Question: I mistakenly clicked the :

Where/How do I undo this?
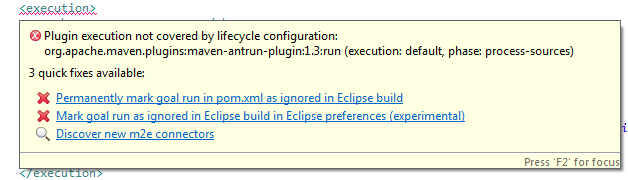
Answer: m2e uses a file 'YOUR_WORKSPACE/.metadata/.plugins/org2.eclipse.m2e.core/lifecycle-mapping-metadata.xml' to store the global lifecycle mappings.
You could manually open this file and remove the corresponding entries. After that you should reload the global lifecycle mappings using the 'reload workspace lifecycle mappings metadata' in window > preferences > maven > lifecycle mappings. But you could also edit the file while Eclipse isn't running. In this case you don't have to reload anything.
If you have only added one ignore then you can delete the file completely (maybe make a backup somewhere just to be safe). If you want to remove one but leave the others then take everything between <pluginExecution> and </pluginExecution> for your choice.
I hope this helps a bit. :)